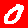
Digit: 0